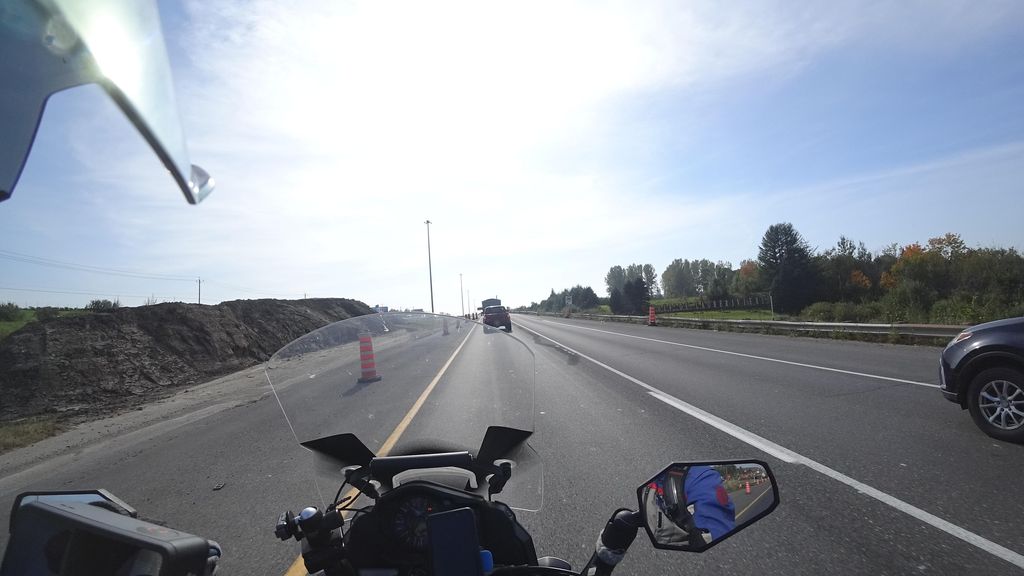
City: quebec_city